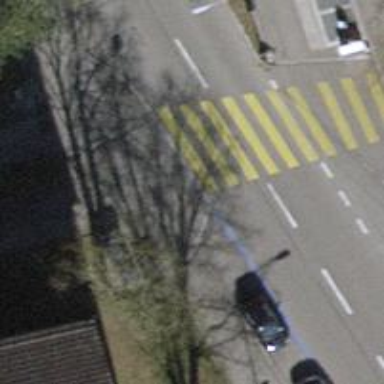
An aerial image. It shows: Uncontrolled zebra crossing on the road.